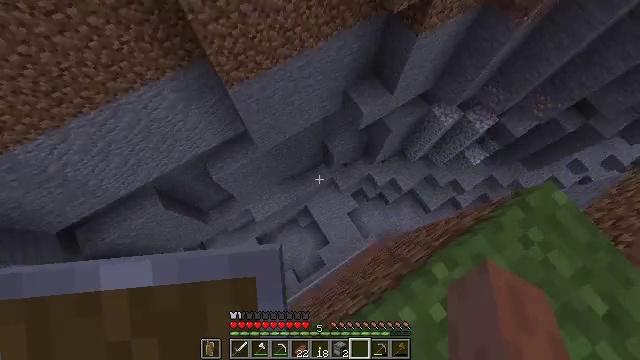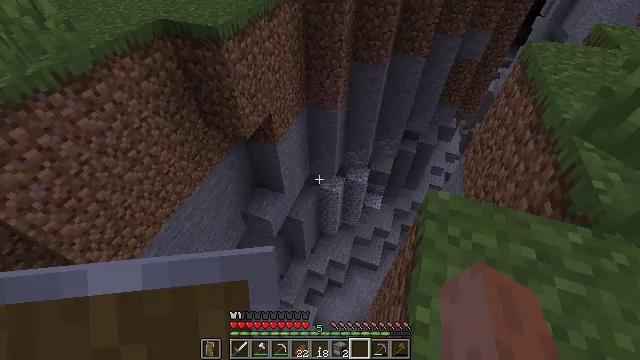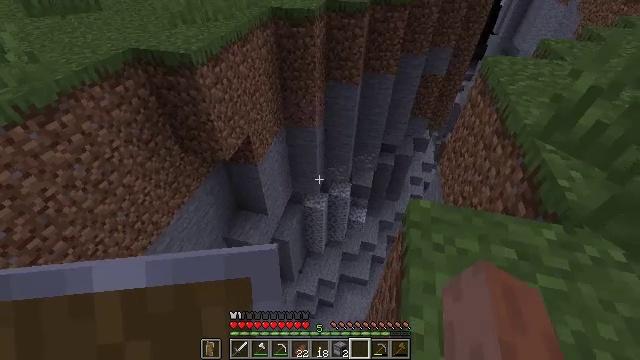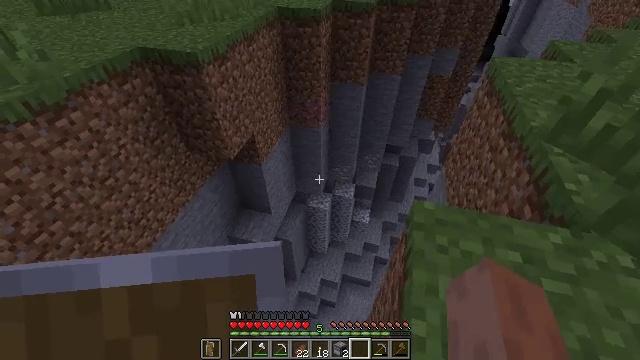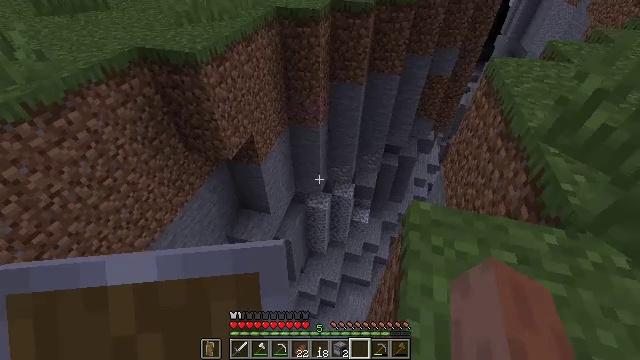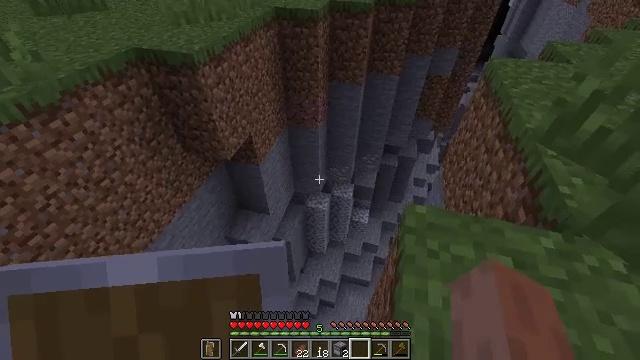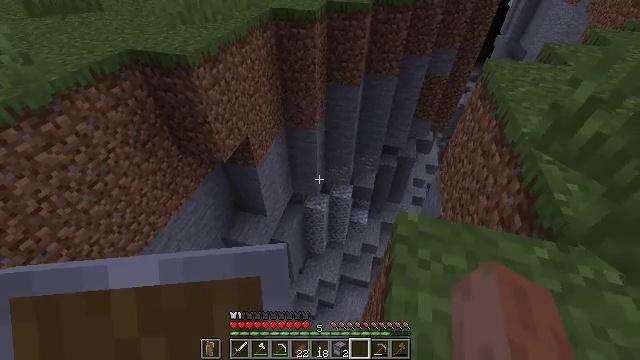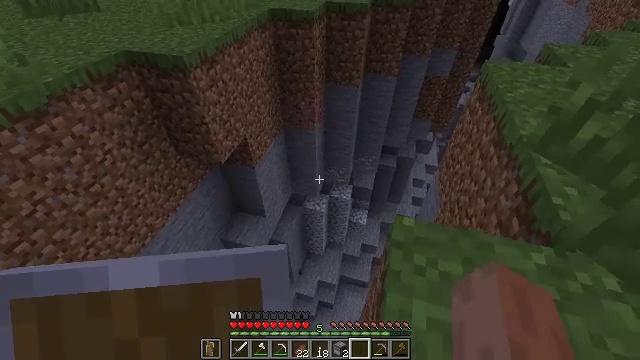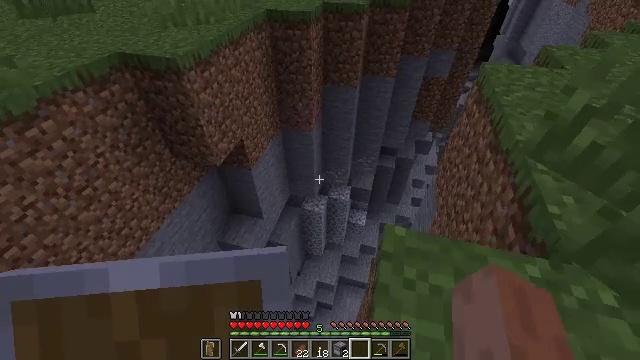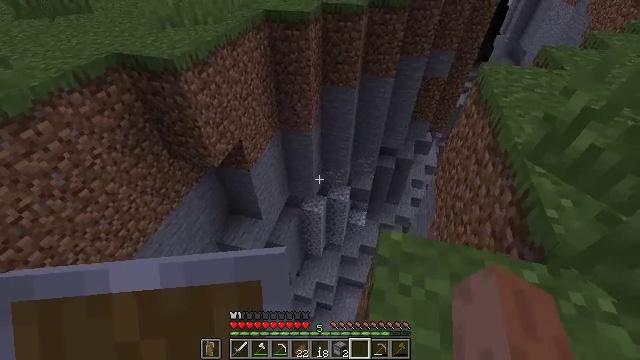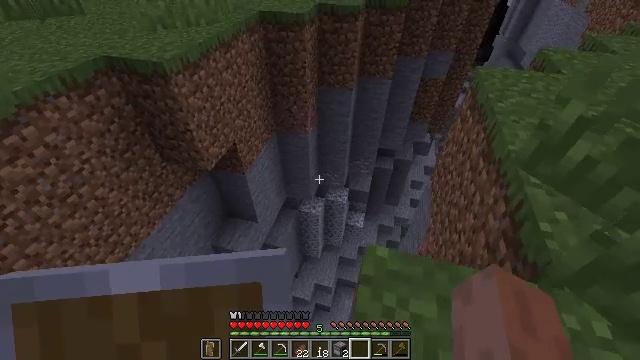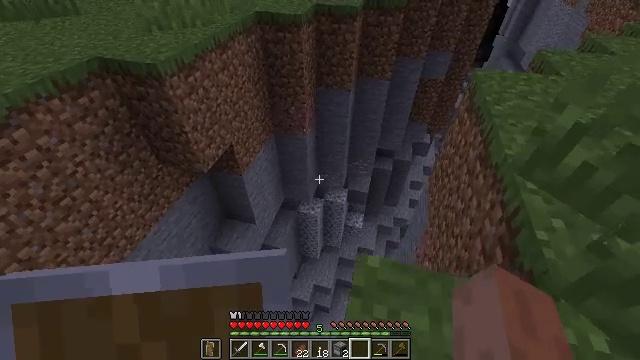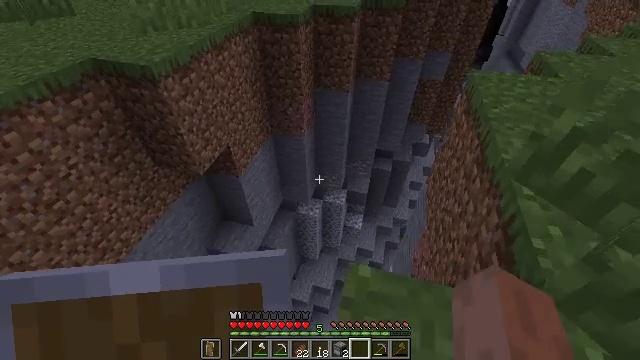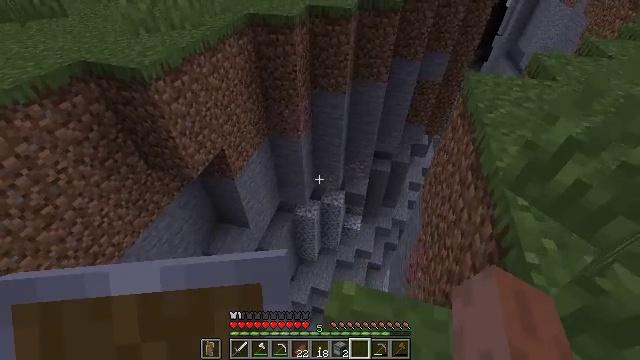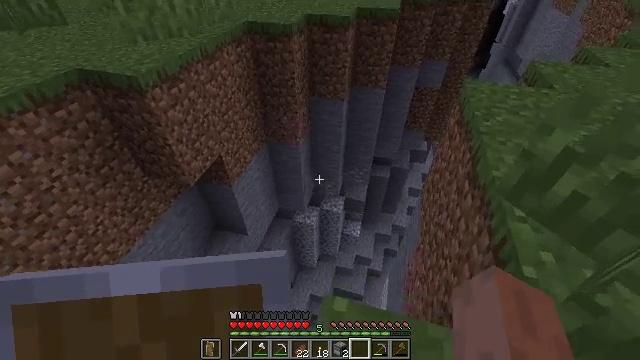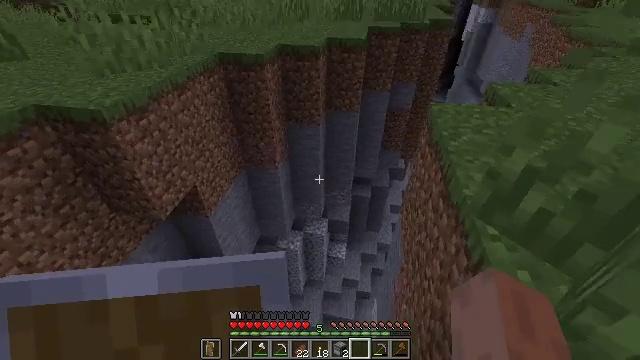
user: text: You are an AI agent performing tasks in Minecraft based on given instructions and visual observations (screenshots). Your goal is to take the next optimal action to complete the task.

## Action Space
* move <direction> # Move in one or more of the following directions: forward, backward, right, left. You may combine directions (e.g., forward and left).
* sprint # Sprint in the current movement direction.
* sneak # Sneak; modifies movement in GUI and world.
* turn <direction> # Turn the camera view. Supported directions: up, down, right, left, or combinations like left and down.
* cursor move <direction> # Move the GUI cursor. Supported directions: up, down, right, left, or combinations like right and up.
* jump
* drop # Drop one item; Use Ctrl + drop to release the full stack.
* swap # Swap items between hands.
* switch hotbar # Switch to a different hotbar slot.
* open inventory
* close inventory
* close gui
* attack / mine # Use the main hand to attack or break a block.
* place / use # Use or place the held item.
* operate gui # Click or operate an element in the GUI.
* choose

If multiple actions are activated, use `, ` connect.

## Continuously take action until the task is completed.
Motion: motion action
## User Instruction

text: Retrieve the blue bed from the ground.
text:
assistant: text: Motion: sneak, turn right and up
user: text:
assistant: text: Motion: sneak, turn right and up
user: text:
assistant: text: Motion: sneak, turn left
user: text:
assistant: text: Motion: move right, sneak
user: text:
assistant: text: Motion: move forward and move right, sneak
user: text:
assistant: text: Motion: move forward and move right, sneak
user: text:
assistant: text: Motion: move forward and move right, sneak
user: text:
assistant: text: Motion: move forward and move right, sneak
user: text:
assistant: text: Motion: move forward and move right, sneak
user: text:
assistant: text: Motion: move forward and move right, sneak
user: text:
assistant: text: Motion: move forward and move right, sneak
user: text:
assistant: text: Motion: move forward and move right, sneak
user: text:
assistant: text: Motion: move forward and move right, sneak
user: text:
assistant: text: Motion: move forward and move right, sneak, turn up
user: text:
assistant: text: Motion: move forward and move right, sneak, turn right and up
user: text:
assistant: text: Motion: move forward and move right, sneak, turn right and up
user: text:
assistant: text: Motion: move forward and move right, sneak, turn right and up
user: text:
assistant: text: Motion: move forward and move right, sneak
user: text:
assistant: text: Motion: move forward and move right, sneak
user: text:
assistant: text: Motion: move forward and move right, sneak
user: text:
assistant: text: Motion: move forward and move right, sneak
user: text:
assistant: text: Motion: move forward and move right, sneak, turn right and up
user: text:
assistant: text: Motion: move forward and move right, sneak, turn right and up
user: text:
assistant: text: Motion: move forward and move right, sneak, turn right and up
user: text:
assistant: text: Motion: move forward and move right, sneak
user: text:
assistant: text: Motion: move forward and move right, sneak
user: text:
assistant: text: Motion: move forward and move right, sneak
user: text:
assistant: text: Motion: move forward and move right, sneak
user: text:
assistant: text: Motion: move forward and move right, sneak, turn left
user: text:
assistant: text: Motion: move forward, sneak